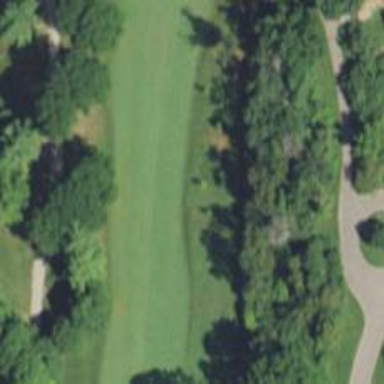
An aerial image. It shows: View of golf hole.